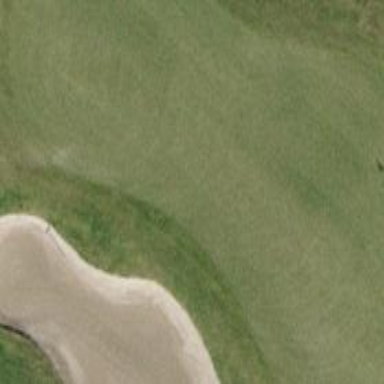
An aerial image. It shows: Picturesque green golfing area with grass land use.